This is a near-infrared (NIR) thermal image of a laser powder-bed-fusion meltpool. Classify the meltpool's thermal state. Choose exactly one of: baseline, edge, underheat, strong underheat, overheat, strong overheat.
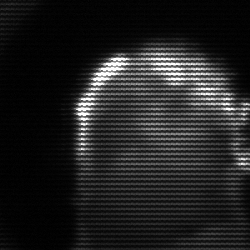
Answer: baseline